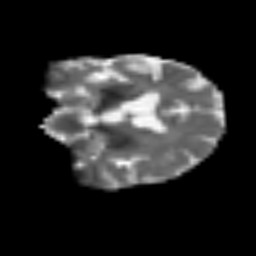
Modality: T2w
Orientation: coronal
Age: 64
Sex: male
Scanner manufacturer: siemens
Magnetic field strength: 3 T
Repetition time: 3.2 s
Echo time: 0.081 s